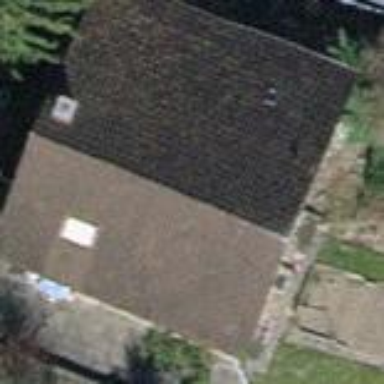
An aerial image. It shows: Building with tiled roof.